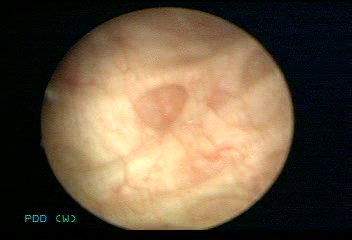
Modality: WLC
Class: Normal mucosa
Bladder cancer association: No